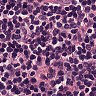
Metastatic tissue present: no